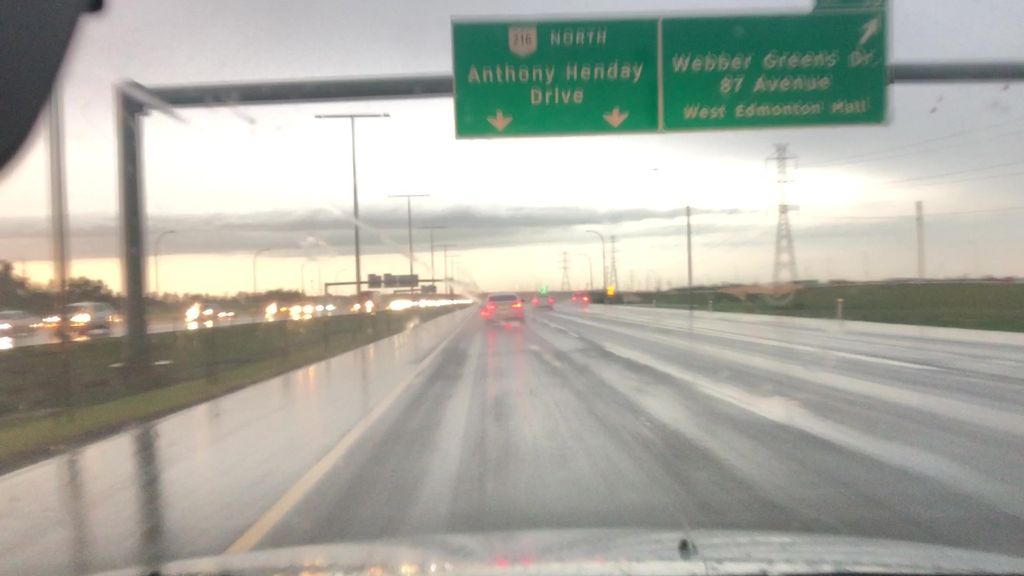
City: edmonton